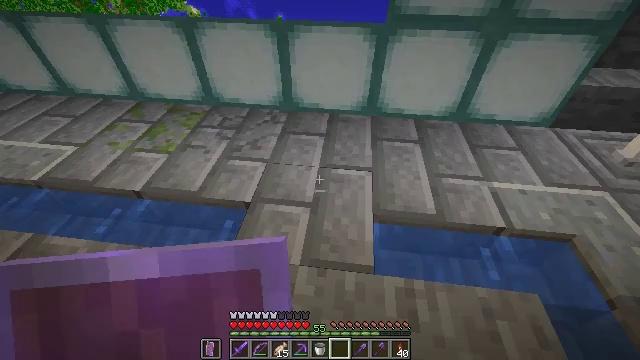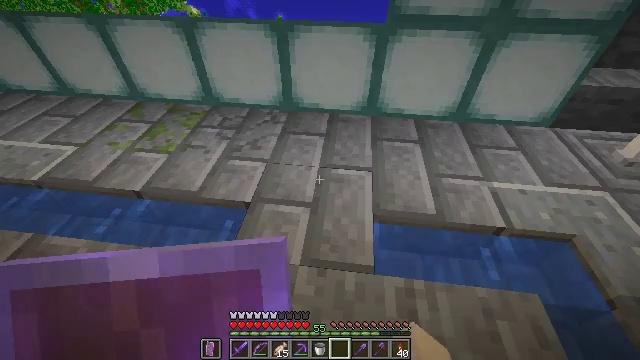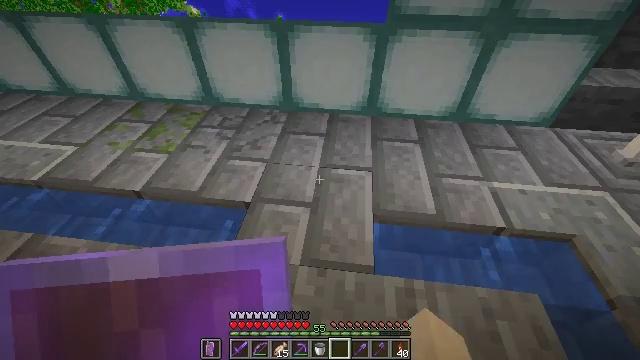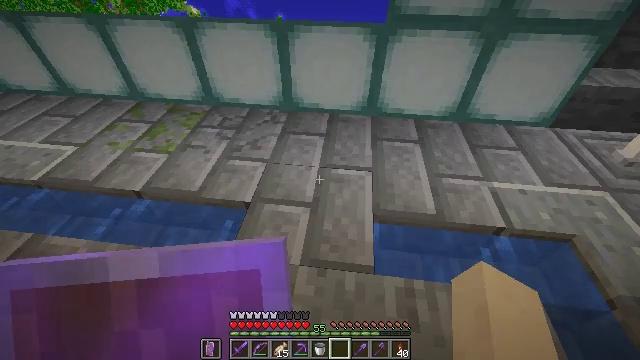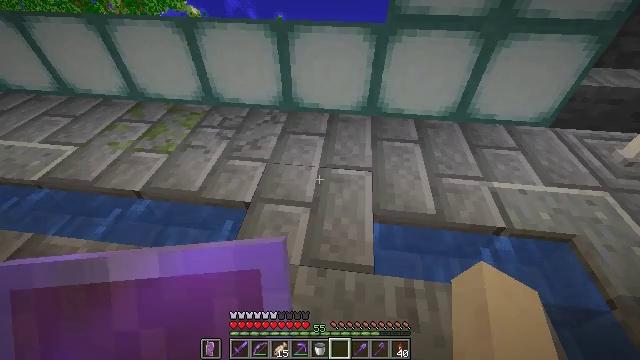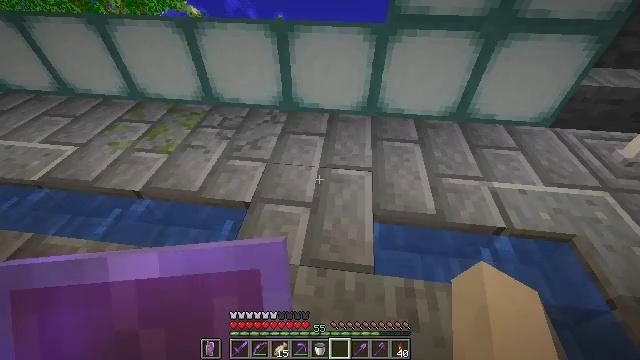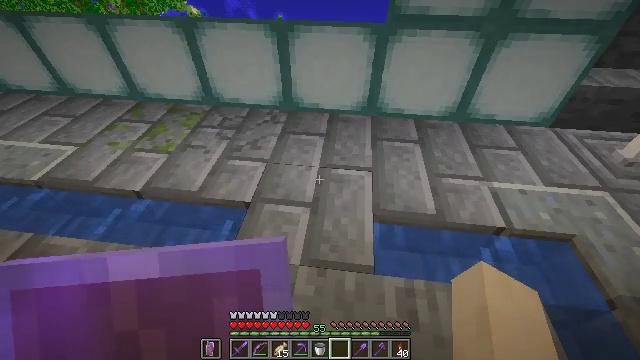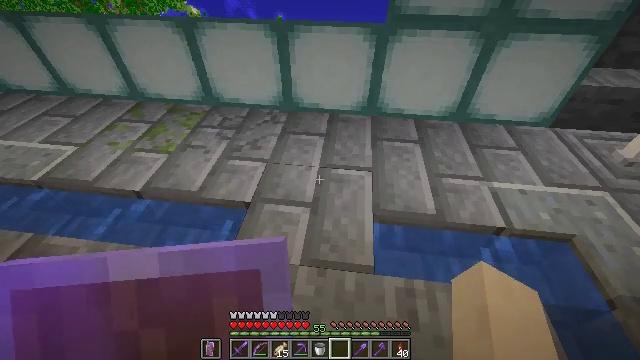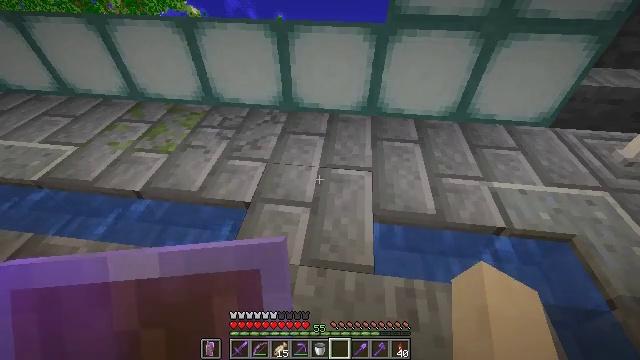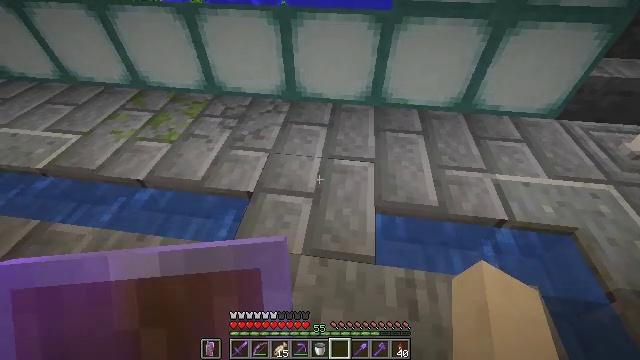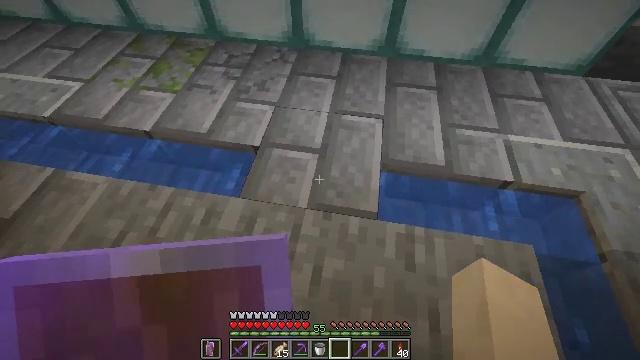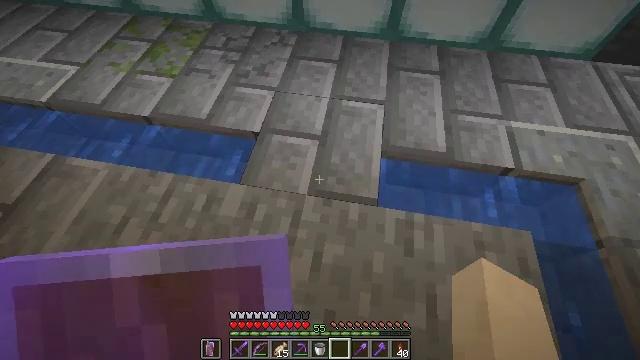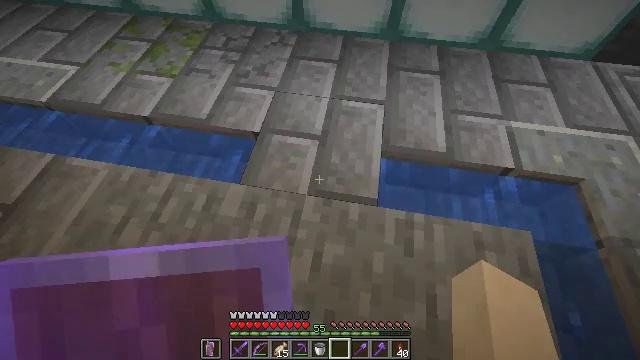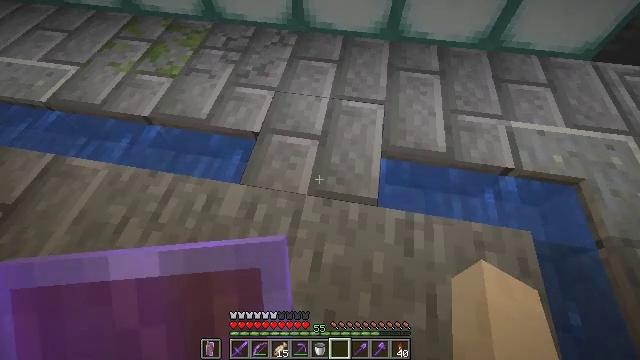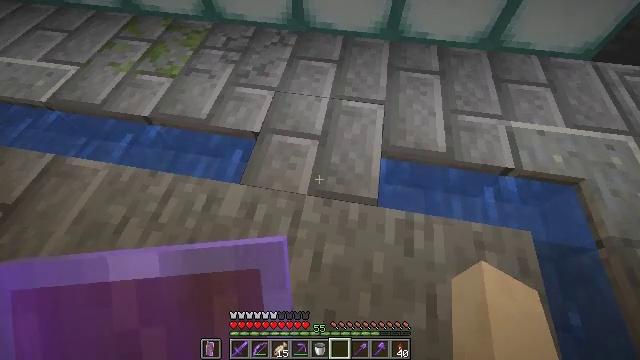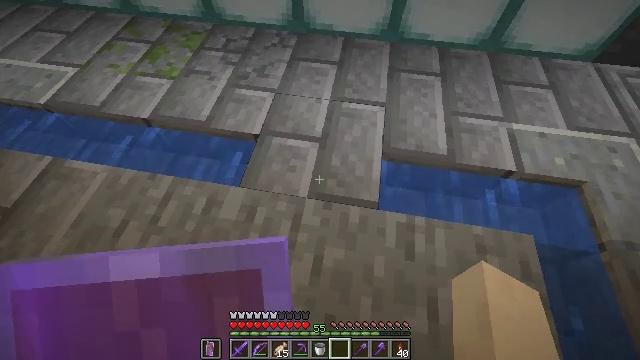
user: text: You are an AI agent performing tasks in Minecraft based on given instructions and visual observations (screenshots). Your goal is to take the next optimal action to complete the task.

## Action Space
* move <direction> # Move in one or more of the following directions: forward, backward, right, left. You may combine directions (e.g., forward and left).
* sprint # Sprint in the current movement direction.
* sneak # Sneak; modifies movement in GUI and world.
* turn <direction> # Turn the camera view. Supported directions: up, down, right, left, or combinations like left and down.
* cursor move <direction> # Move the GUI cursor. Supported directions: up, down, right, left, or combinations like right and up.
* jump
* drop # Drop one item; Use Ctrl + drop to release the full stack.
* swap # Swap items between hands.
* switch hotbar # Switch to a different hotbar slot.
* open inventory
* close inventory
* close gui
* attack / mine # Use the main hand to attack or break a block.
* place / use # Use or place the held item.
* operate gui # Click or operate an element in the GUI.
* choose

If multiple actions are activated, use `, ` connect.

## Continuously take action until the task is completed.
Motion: motion action
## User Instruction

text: Mine stone brick stairs block.
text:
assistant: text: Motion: no_op
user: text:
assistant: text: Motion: no_op
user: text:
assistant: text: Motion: no_op
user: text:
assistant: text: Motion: no_op
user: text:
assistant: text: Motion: no_op
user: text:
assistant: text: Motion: no_op
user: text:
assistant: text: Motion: no_op
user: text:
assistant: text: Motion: no_op
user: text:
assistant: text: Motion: turn down
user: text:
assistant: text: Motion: turn left and down
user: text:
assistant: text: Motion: turn down
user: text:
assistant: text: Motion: no_op
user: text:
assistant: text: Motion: no_op
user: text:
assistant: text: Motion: no_op
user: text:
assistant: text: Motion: move forward
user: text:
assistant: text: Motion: move forward
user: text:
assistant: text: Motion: no_op
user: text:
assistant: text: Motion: no_op
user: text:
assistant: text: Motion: turn down
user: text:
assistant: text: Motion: no_op
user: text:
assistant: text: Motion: no_op
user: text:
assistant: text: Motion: no_op
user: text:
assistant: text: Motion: no_op
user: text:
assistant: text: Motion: no_op
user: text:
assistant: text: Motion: no_op
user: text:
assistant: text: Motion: no_op
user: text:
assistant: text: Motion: no_op
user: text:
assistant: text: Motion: no_op
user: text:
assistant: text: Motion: no_op
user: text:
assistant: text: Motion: no_op